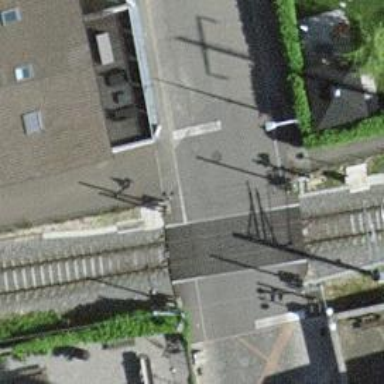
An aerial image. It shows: Railway track with contact line for electrification.